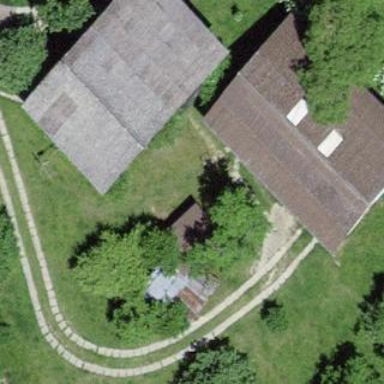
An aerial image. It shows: Shed building.